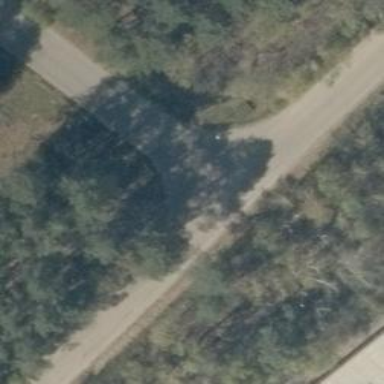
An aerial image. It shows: Unclassified road.